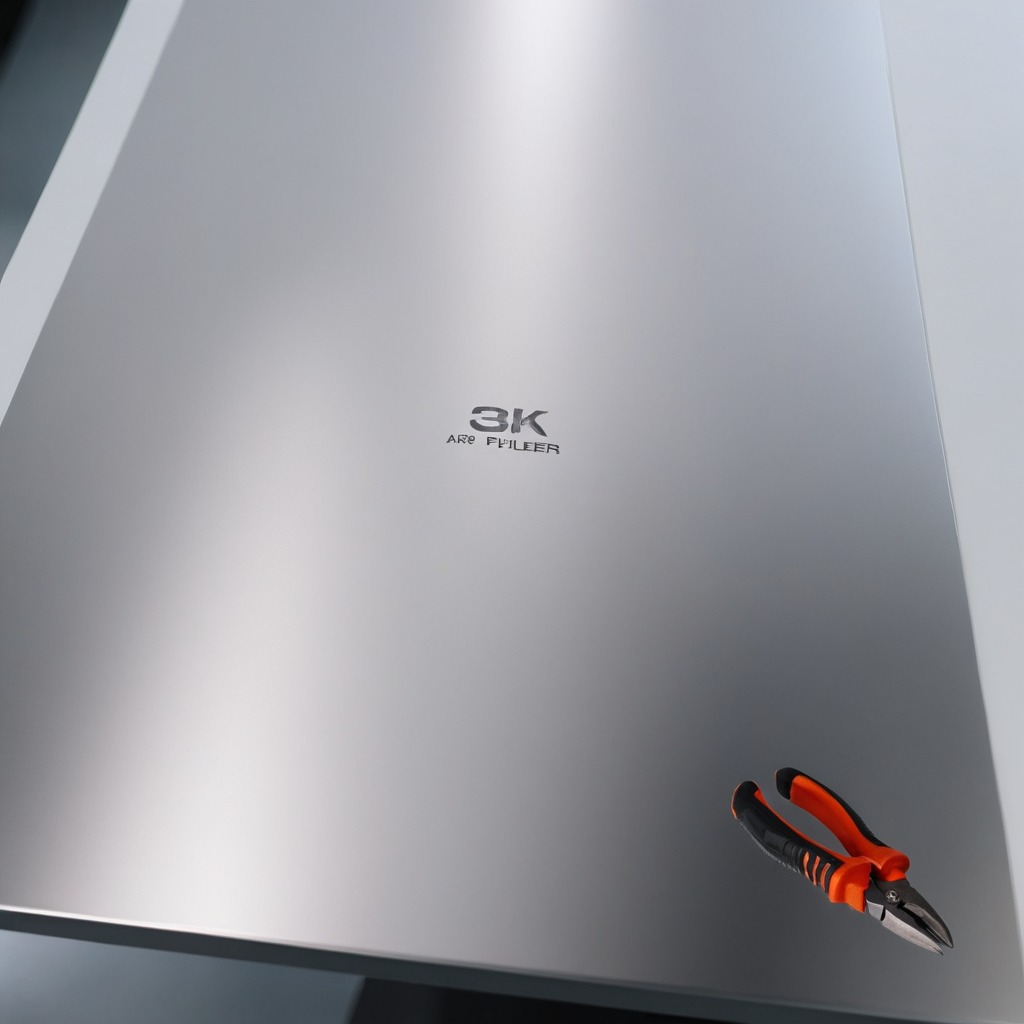
A plier is lying on the stainless steel table.